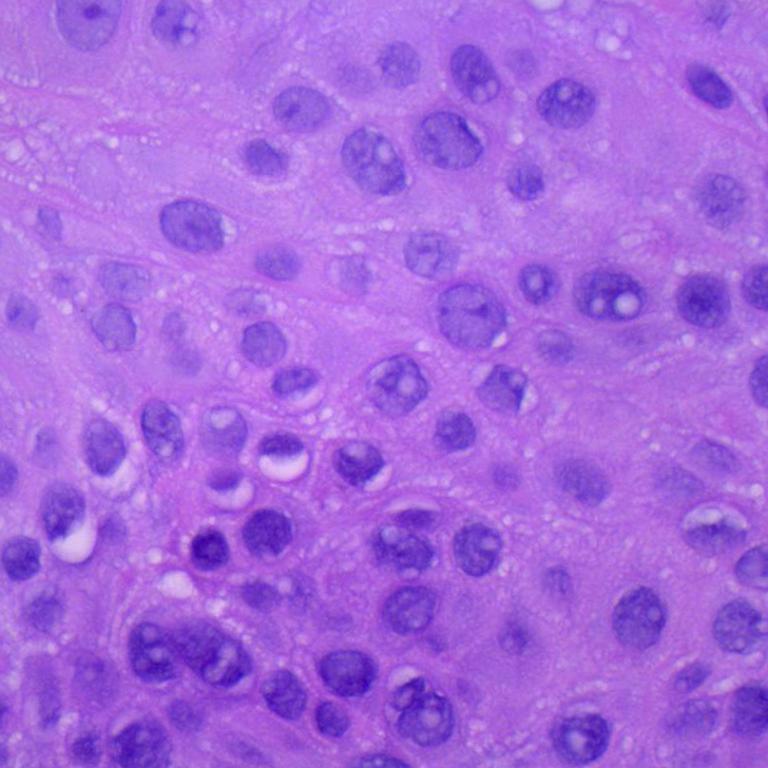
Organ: lung
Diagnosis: squamous carcinomas